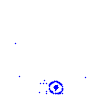
Particle: kaon